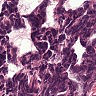
Metastatic tissue present: no